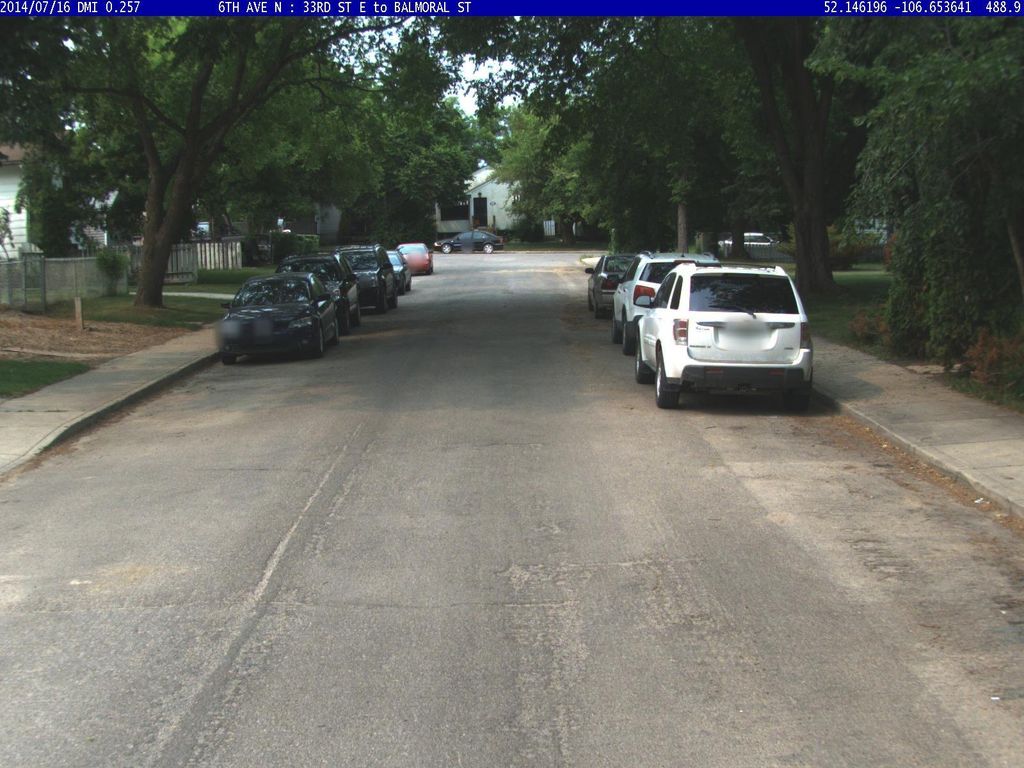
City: saskatoon